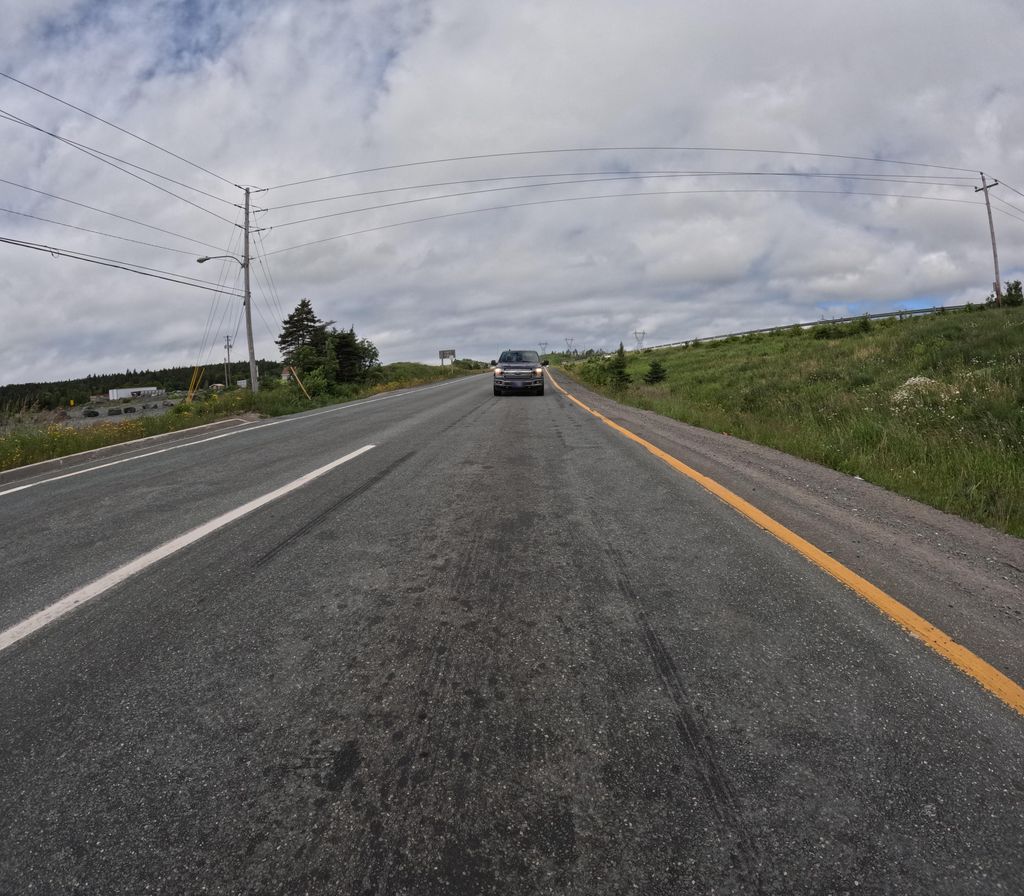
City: st_johns